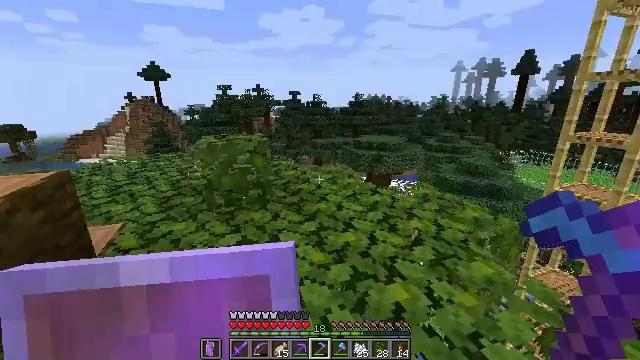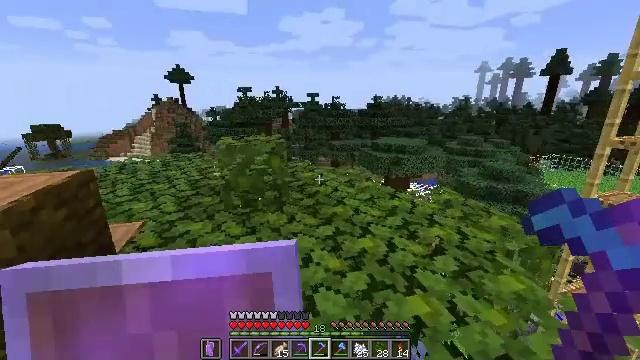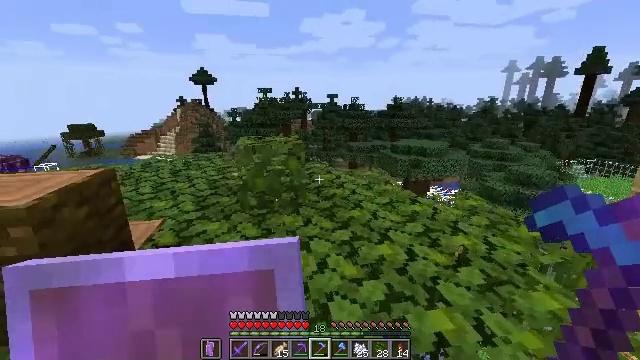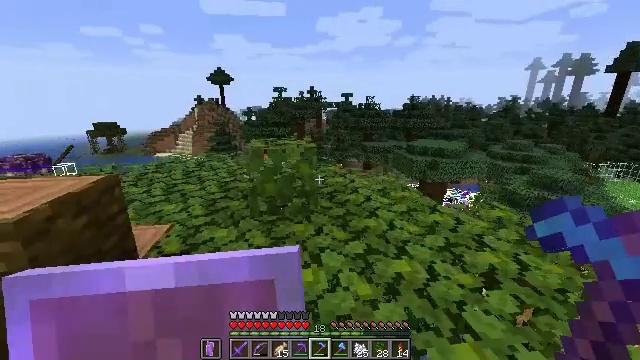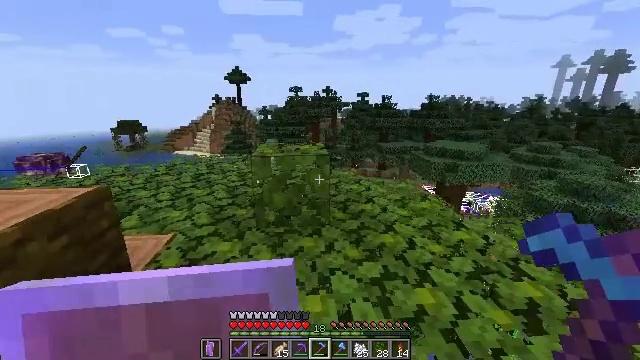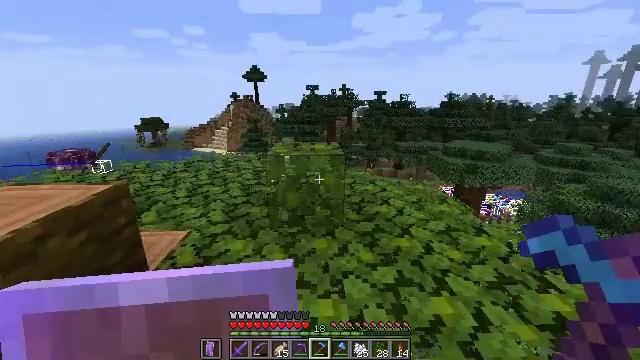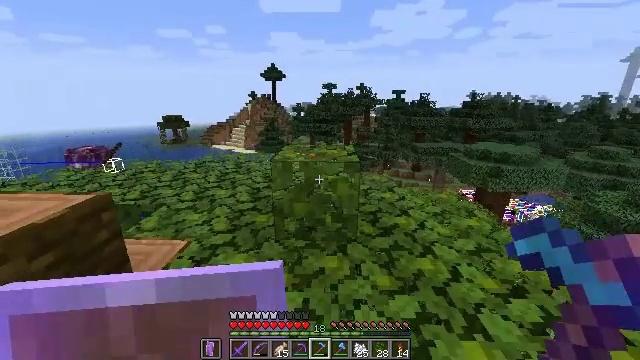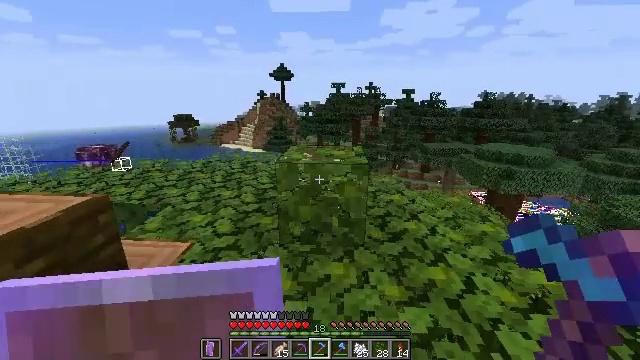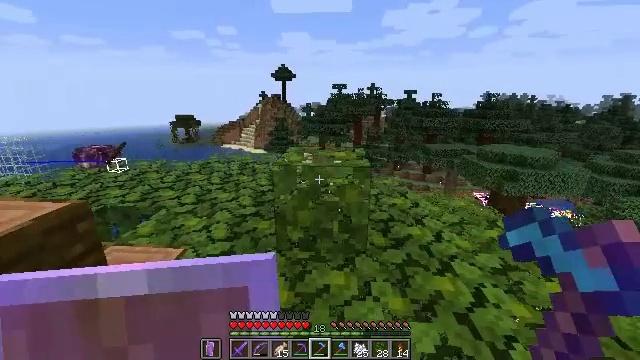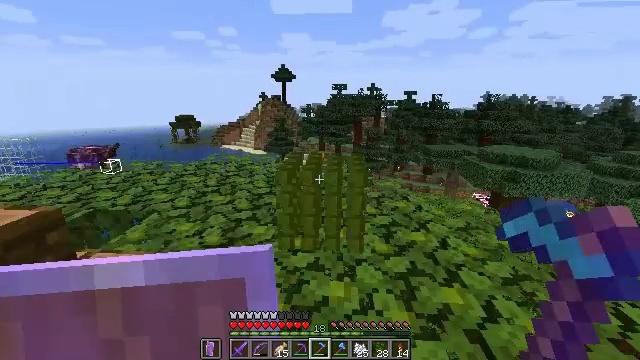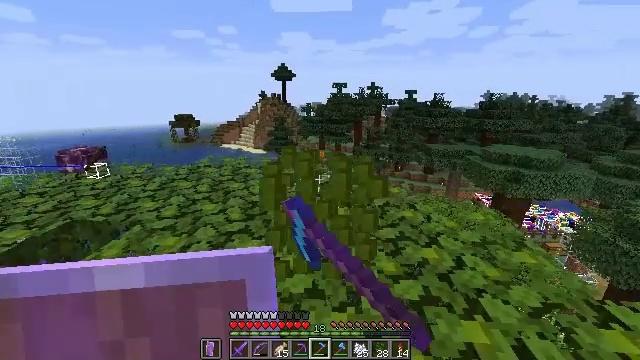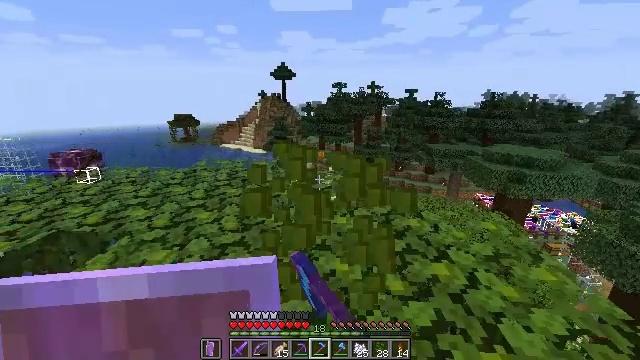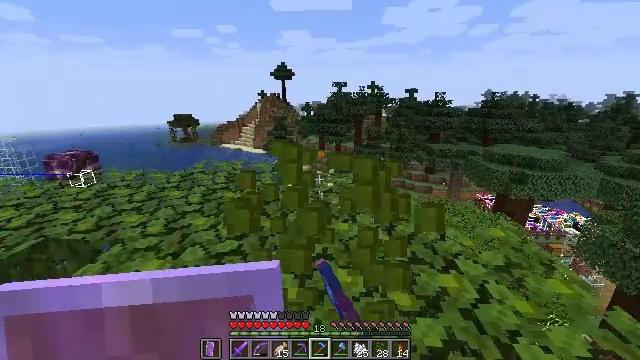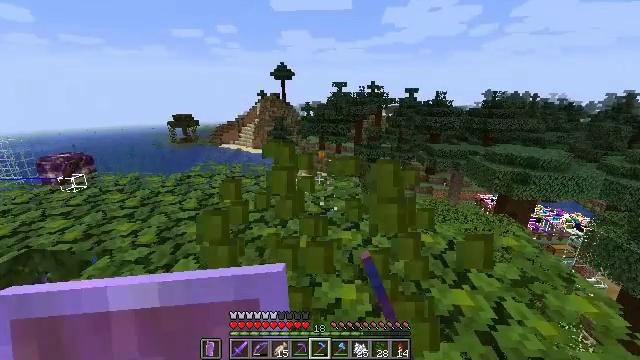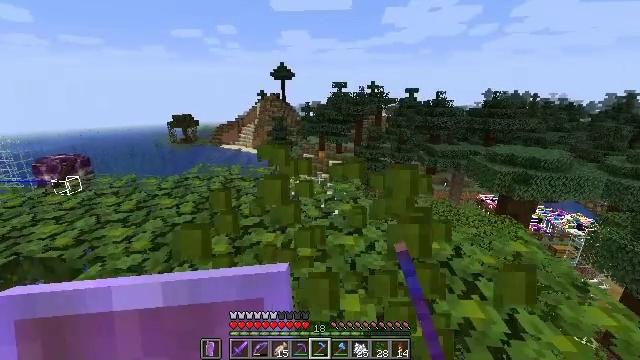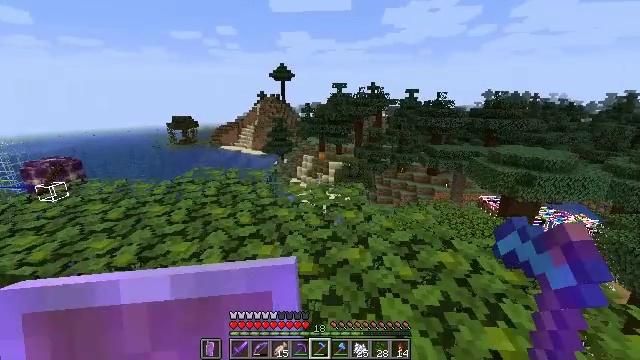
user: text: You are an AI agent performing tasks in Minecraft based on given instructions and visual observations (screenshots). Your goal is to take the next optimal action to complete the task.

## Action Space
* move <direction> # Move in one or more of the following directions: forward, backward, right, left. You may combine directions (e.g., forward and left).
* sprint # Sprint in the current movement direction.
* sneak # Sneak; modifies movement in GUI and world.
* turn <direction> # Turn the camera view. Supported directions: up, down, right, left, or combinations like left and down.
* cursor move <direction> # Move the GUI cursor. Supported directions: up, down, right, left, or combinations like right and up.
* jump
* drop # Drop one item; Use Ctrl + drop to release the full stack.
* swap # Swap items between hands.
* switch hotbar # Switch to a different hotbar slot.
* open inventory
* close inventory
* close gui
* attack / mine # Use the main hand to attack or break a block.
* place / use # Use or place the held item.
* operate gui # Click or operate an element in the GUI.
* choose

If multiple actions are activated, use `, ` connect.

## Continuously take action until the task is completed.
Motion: motion action
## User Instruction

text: Mine the jungle leaves to get saplings or sticks.
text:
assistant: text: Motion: move forward, turn left
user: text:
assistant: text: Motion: move forward, turn left
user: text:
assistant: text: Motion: move forward, turn left
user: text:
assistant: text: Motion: move forward, turn left
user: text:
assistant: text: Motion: move forward, turn left
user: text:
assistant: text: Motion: move forward, turn left
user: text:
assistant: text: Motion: move forward, turn left
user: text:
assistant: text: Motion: move forward
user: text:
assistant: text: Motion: move forward, attack / mine
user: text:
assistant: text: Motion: move forward, attack / mine
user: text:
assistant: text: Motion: move forward, attack / mine
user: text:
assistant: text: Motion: move forward
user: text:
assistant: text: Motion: move forward
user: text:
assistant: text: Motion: move forward
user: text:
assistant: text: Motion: move forward
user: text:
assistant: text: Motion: move forward
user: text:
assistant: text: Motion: move forward
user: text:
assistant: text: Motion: move forward
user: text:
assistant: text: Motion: move forward
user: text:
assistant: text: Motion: move forward, turn left
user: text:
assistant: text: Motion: move forward, turn left
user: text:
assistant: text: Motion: move forward, turn left and down
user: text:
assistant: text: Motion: move forward, turn left and down
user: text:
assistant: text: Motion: move forward, turn left
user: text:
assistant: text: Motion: move forward, turn left and down
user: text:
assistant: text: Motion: move forward, turn left and down
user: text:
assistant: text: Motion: move forward, turn left and down
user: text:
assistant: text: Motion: move forward, turn left
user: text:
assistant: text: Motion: move forward, turn left and down
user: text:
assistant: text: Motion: move forward, turn left and down